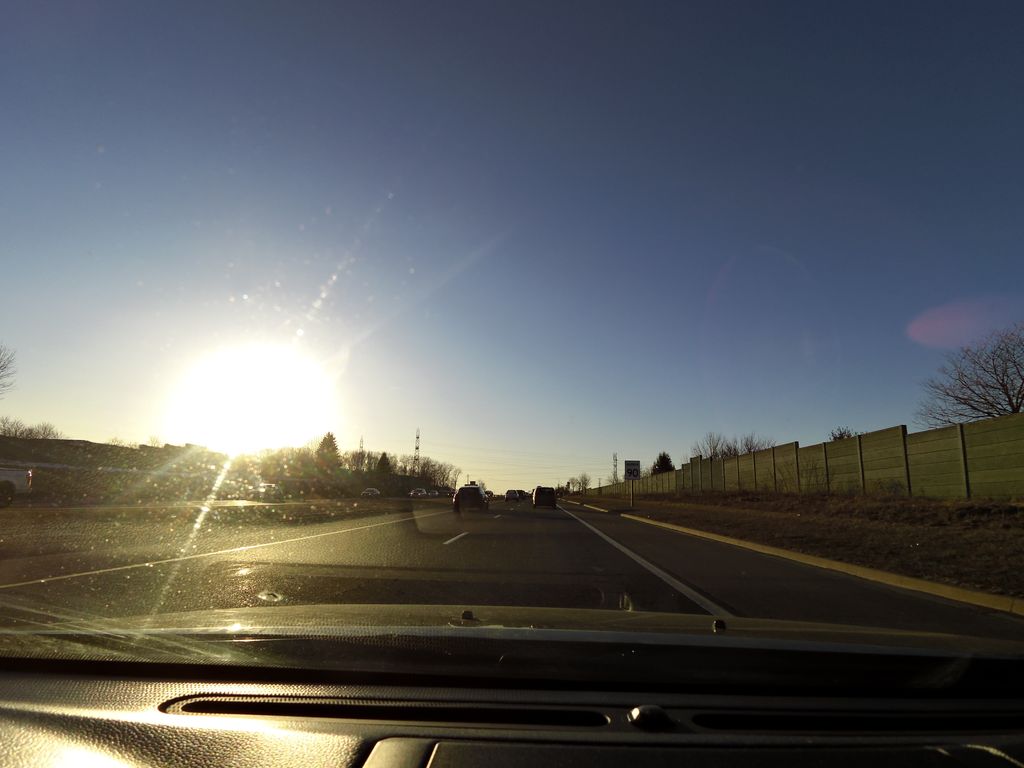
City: hamilton